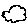
Label: cloud